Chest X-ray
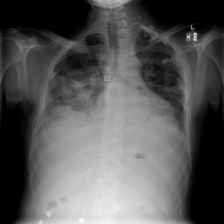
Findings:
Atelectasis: negative
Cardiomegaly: negative
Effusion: negative
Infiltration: positive
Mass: negative
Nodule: positive
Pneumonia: negative
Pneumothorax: negative
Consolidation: negative
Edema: negative
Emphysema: negative
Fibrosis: negative
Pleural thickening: positive
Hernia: negative